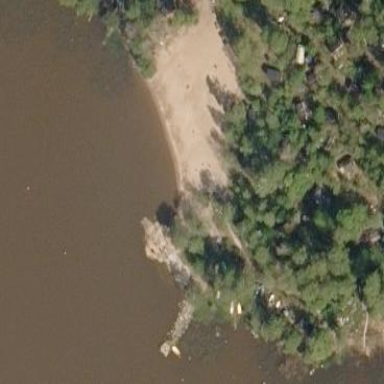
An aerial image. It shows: Sandy beach.